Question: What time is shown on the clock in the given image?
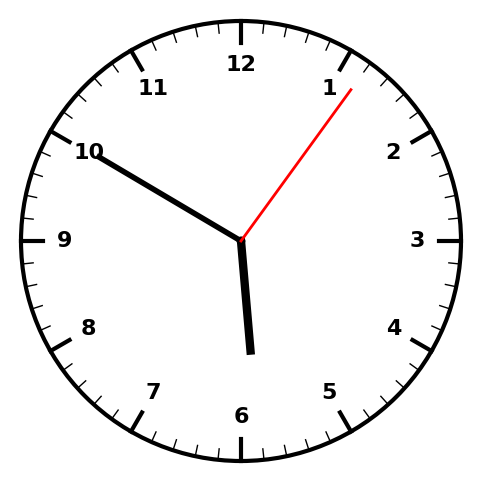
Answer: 05:50:06